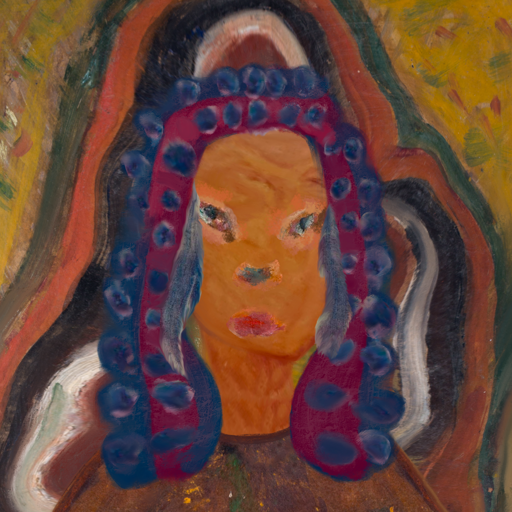
Background: AfterRaid, Head And Neck Front: Pious_Lady, Face Front: Boggyland, Bust: Comrade, Hair Front: Hill_Girl, Head Accessory: Blank, Second Necklace: Blank, Necklace: Blank, Baby: Blank